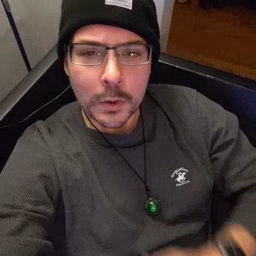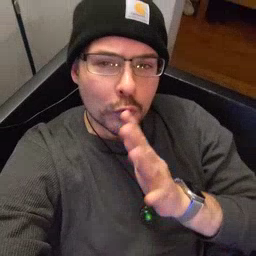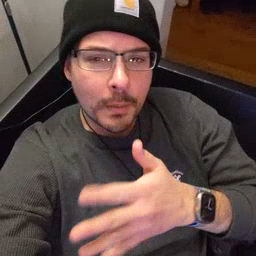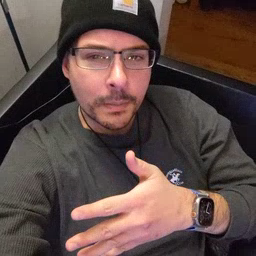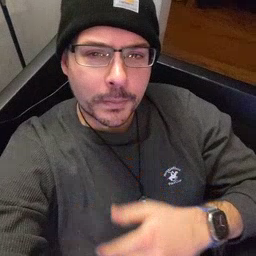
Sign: grandma